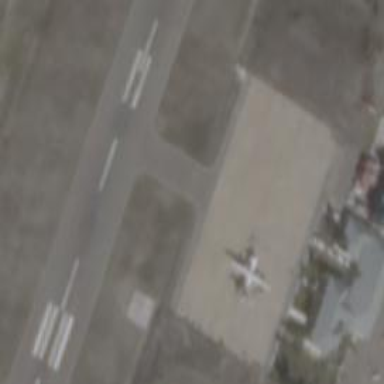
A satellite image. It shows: Image of taxiway at airport.